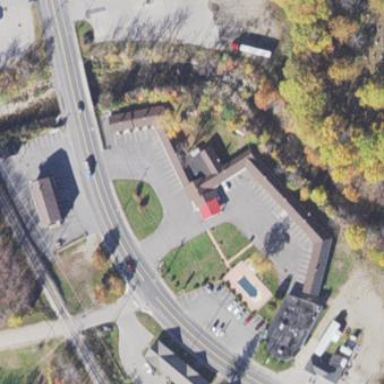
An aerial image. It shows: Motel building which is tagged as tourism spot.